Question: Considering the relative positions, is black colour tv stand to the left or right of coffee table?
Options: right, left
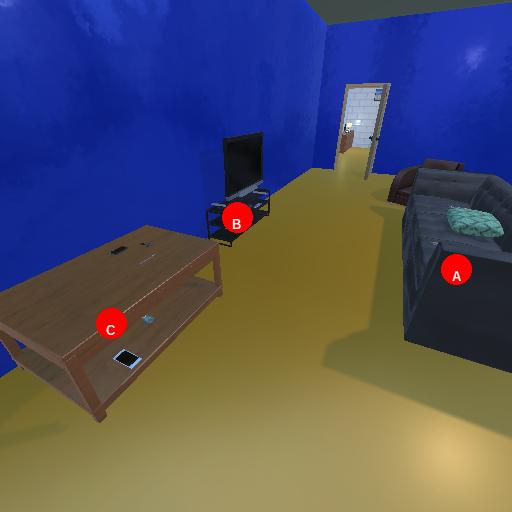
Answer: right